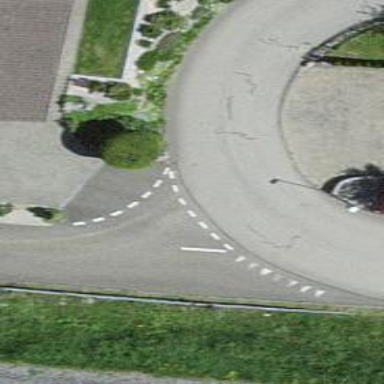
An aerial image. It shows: Road with "give way" sign.